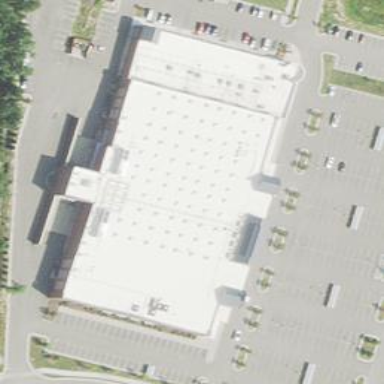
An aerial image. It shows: Supermarket.